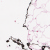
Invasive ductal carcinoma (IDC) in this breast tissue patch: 0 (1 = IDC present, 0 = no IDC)